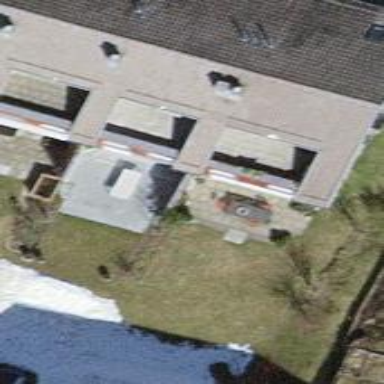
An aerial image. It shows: Terrace building.